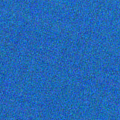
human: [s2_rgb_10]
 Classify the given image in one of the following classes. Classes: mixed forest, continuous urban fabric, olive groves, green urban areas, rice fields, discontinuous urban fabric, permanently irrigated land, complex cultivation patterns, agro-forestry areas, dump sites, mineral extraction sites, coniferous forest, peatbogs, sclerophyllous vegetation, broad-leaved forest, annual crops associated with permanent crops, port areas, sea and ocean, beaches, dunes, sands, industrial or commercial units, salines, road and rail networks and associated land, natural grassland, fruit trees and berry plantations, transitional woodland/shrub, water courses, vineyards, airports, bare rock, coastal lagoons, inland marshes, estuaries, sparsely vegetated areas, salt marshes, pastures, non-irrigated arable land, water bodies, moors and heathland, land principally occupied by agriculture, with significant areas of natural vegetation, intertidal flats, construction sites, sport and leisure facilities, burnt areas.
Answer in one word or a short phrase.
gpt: sea and ocean